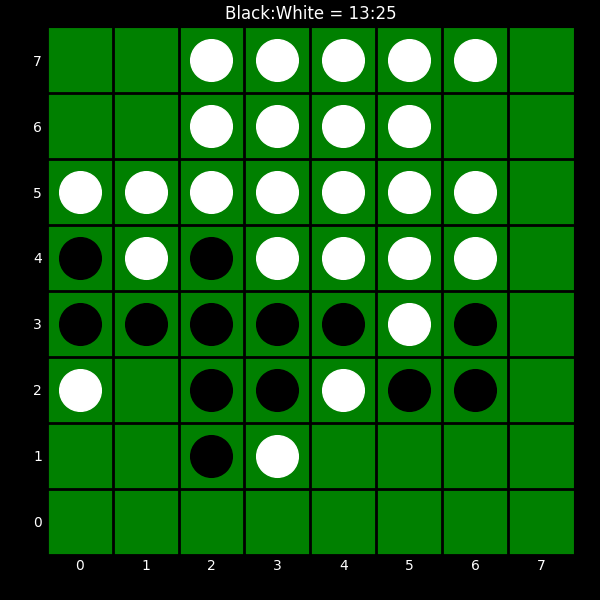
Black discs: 13
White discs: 25